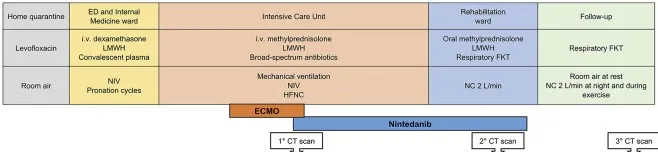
Disease course and patient management over time in three patients (A-C). ED, Emergency Department; LMWH, low-molecular weight heparin; i. V. , intravenous; VM, Venturi mask; FiO2, fractional inspired oxygen; NIV, non-invasive ventilation; CPAP, continuous positive airway pressure; HFNC, high-flow nasal cannulae; FKT, physiokinesitherapy; NC, nasal cannulae; CT, computed tomography; ECMO, extra-corporeal membrane-oxygenation.
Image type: chart (chart)